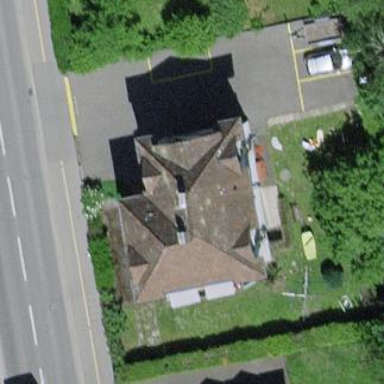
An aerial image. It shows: Detached building with hipped roof shape.